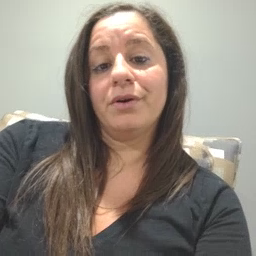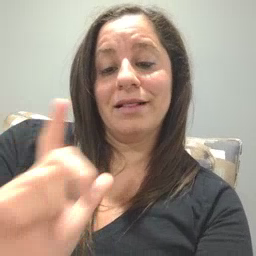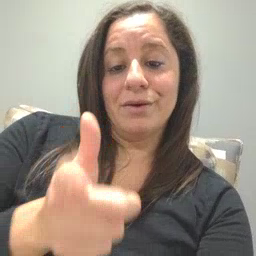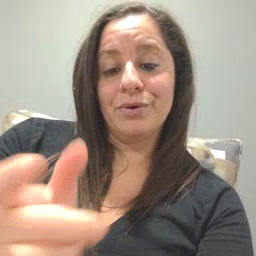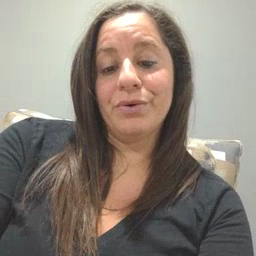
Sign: later